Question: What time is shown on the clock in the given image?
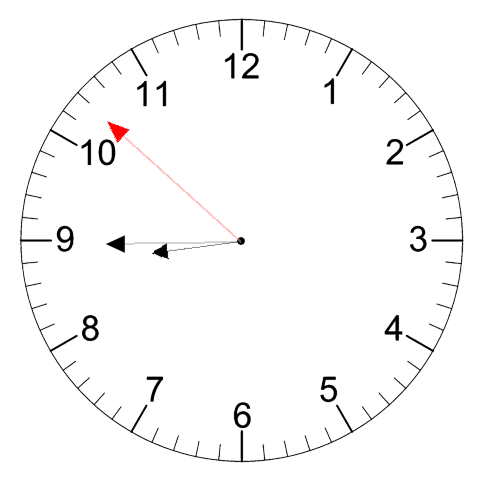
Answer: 08:44:52